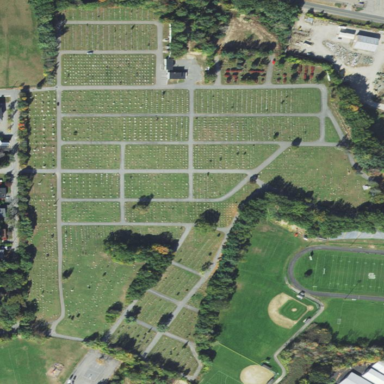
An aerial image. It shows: Cemetery that holds historical significance.